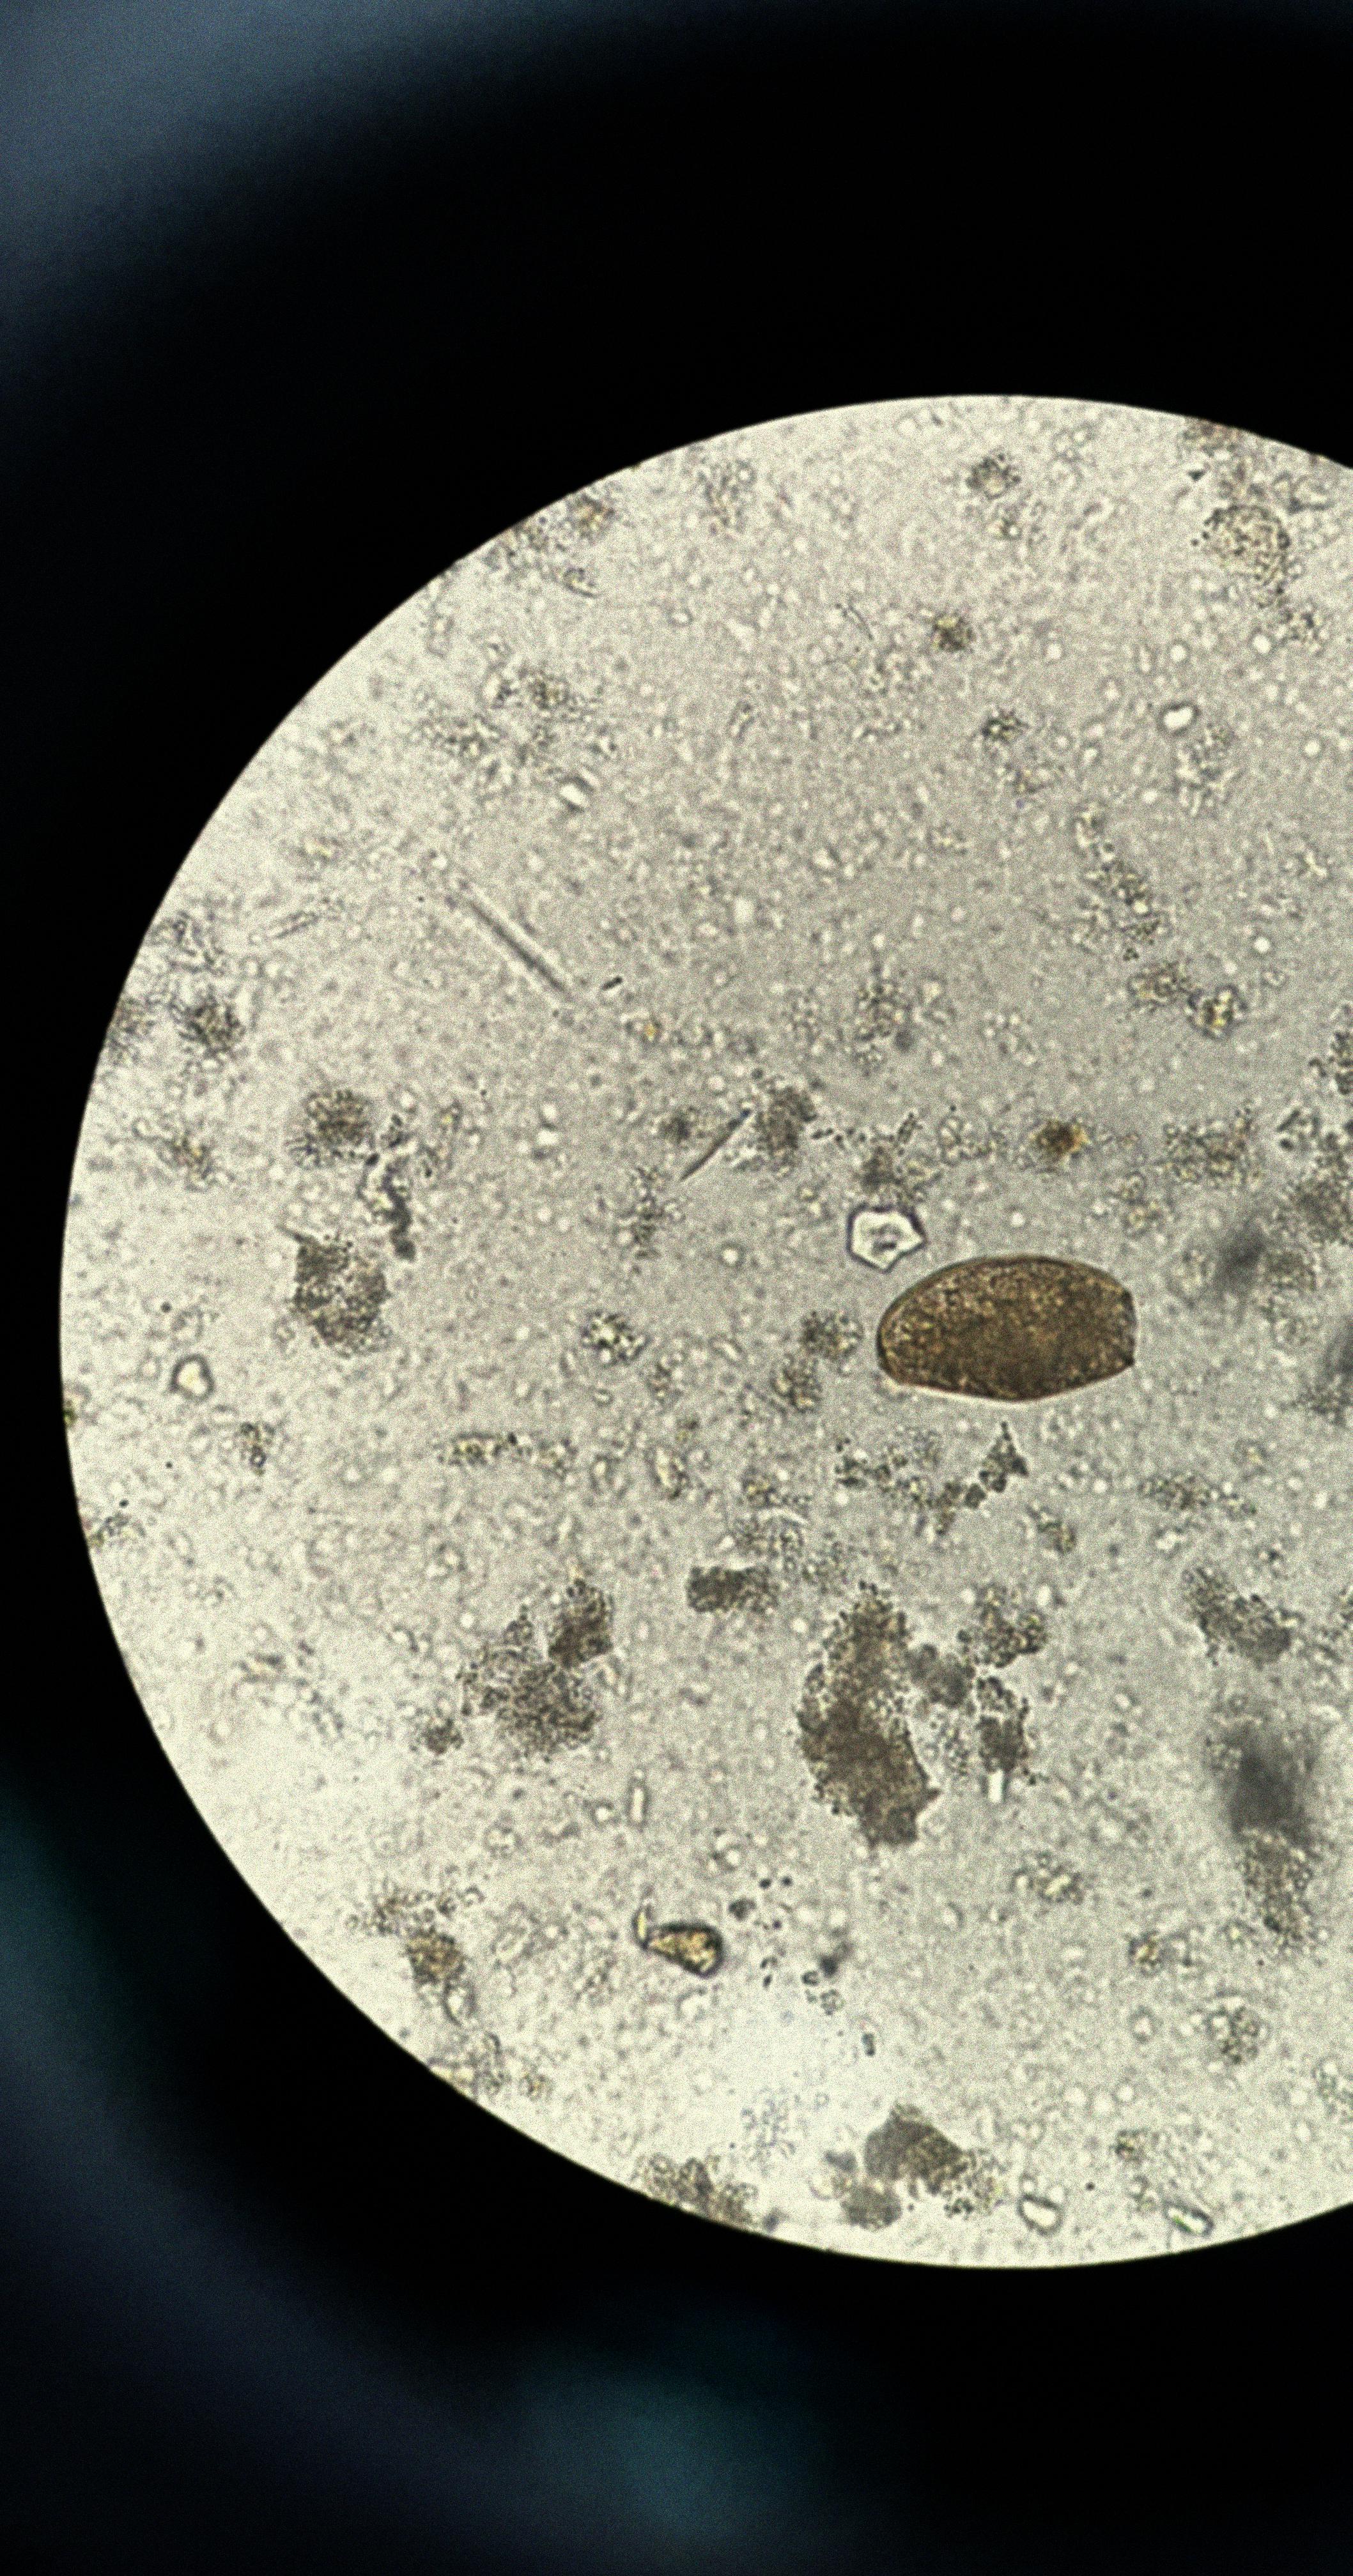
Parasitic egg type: Paragonimus spp